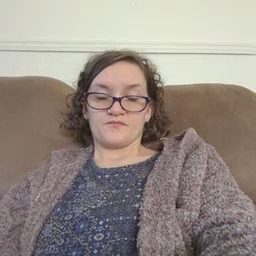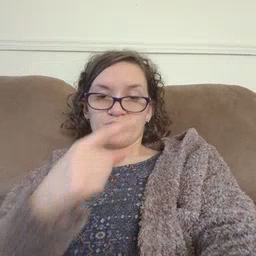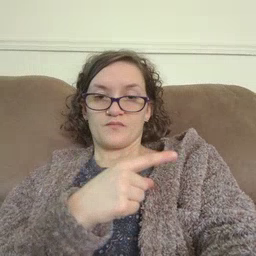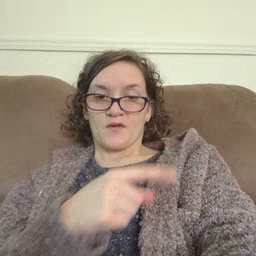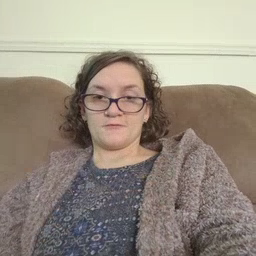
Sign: hesheit